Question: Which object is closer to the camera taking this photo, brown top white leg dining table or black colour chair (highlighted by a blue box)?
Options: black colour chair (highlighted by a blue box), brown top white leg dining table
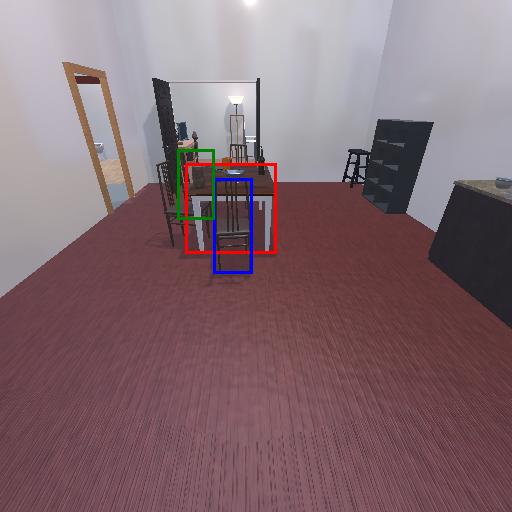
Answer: black colour chair (highlighted by a blue box)